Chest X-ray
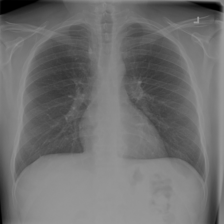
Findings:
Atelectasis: negative
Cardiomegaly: negative
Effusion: negative
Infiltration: negative
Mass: negative
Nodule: negative
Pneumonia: negative
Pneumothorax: negative
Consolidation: negative
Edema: negative
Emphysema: negative
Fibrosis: negative
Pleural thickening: negative
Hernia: negative